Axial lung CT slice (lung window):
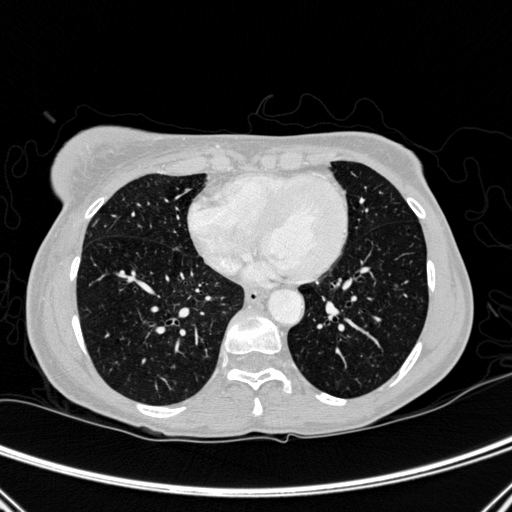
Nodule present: no